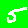
Digit: 5